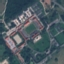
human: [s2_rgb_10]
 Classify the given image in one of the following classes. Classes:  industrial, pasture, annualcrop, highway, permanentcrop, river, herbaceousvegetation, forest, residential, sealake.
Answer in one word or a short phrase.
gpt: Industrial